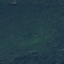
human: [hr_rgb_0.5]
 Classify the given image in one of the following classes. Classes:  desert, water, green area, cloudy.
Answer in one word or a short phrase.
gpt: green area